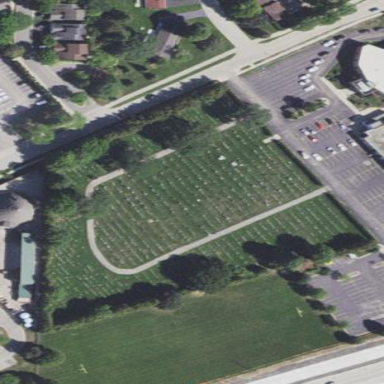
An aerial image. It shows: Graveyard.